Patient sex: F
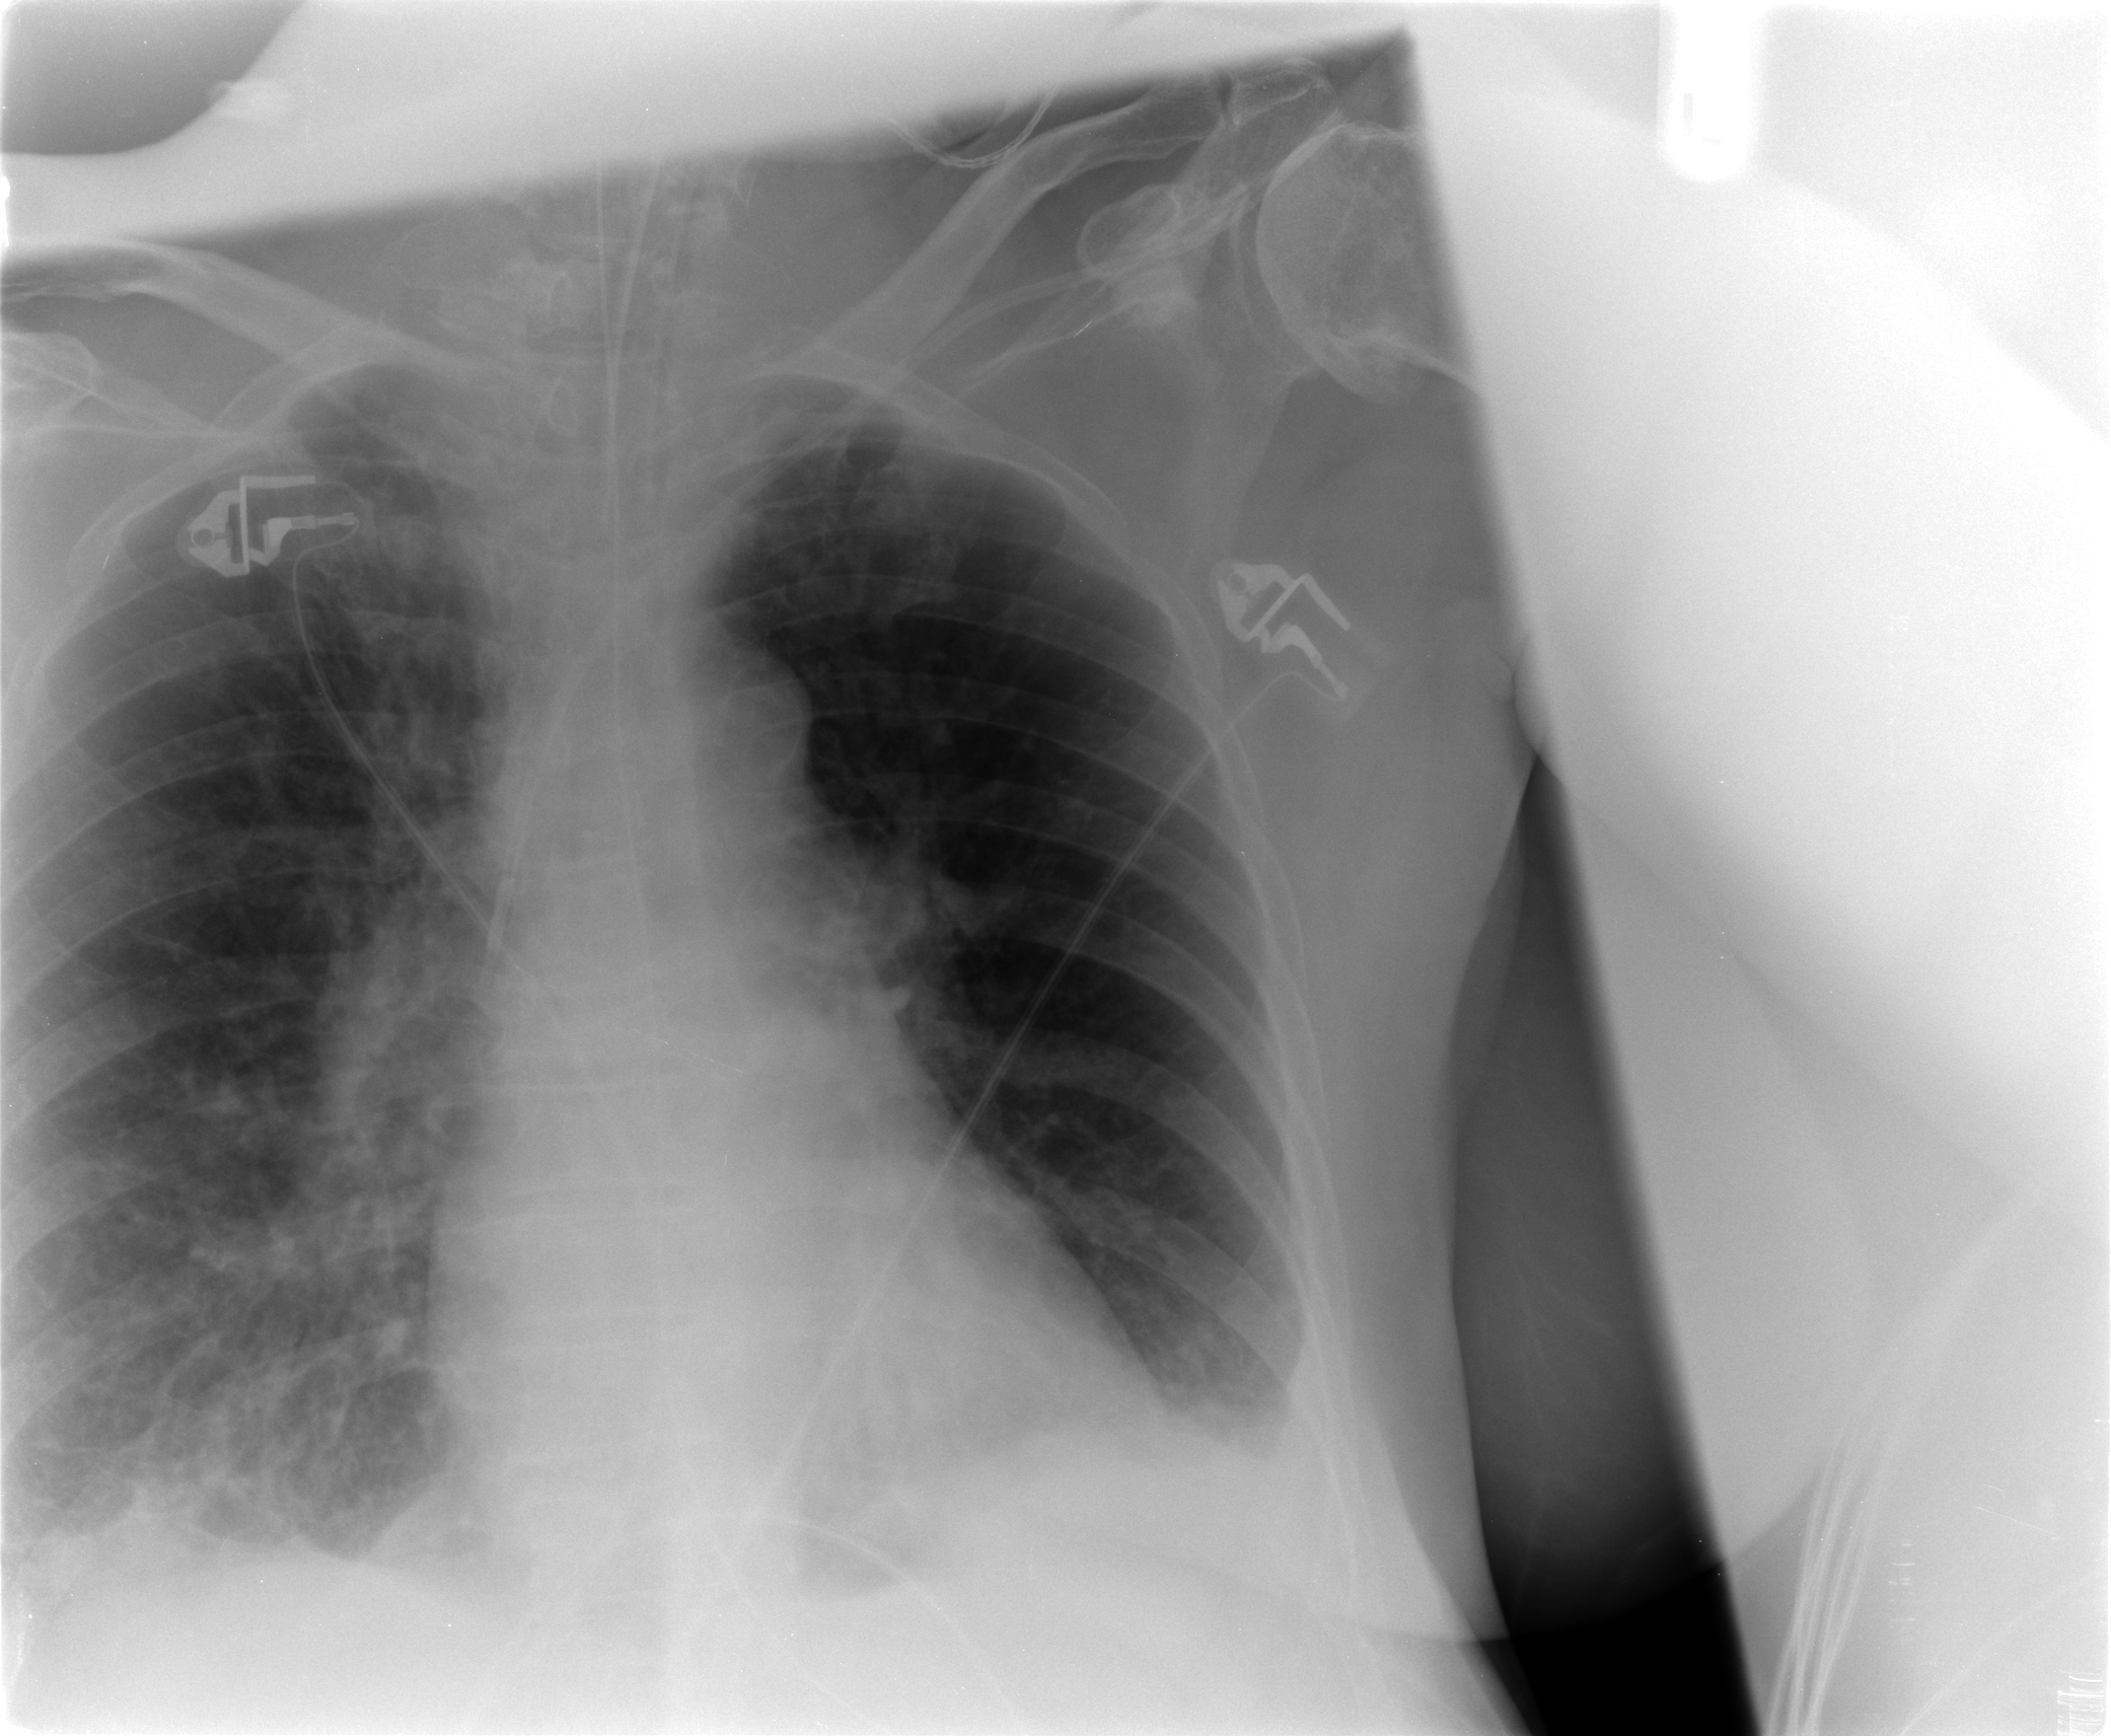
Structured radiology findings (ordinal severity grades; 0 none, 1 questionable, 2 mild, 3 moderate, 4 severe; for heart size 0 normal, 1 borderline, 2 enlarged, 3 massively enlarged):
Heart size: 0
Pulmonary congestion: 1
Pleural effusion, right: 2
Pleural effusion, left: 2
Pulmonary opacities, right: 2
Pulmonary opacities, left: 0
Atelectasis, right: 2
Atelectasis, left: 2